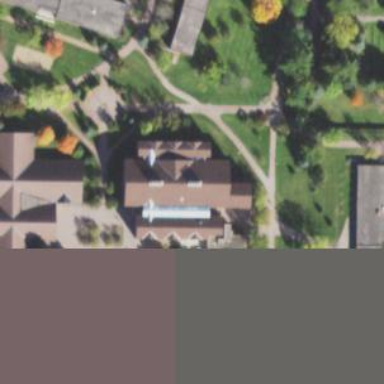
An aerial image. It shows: College building.